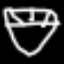
Label: diamond